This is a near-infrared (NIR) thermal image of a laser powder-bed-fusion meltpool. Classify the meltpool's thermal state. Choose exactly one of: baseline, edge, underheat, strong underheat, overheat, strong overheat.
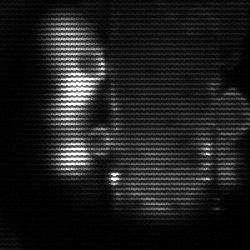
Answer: strong underheat